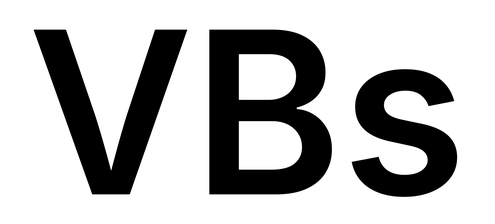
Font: Inter_SemiBold